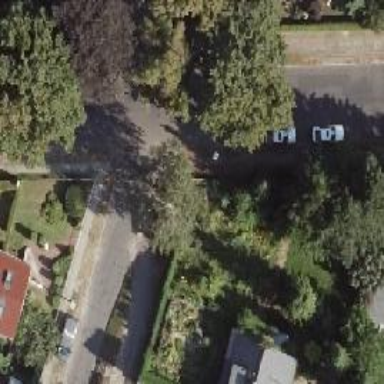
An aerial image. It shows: Smooth asphalt road in residential area.